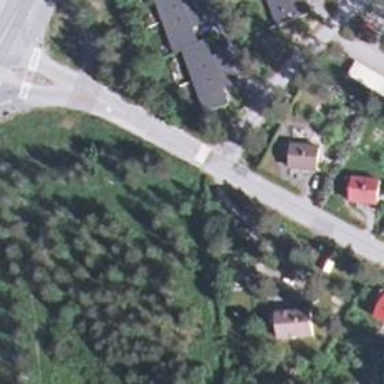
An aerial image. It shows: Abandoned road.